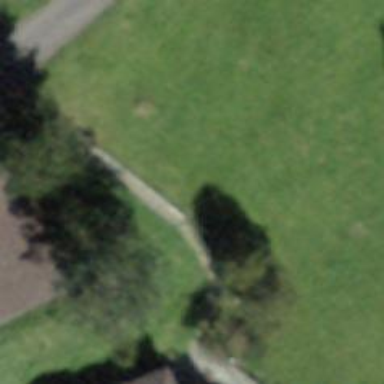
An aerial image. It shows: Road with steps.